Aerial crown-view tile of a tropical tree (Barro Colorado Island, Panama), acquired 20250715:
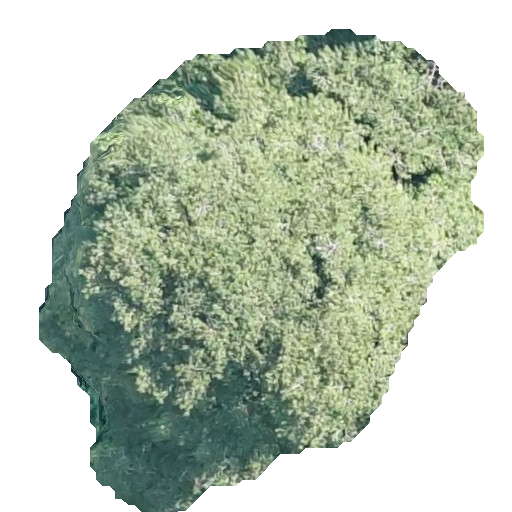
Species: Virola surinamensis
GBIF accepted scientific name: Virola surinamensis
Crown area: 220.22 m²